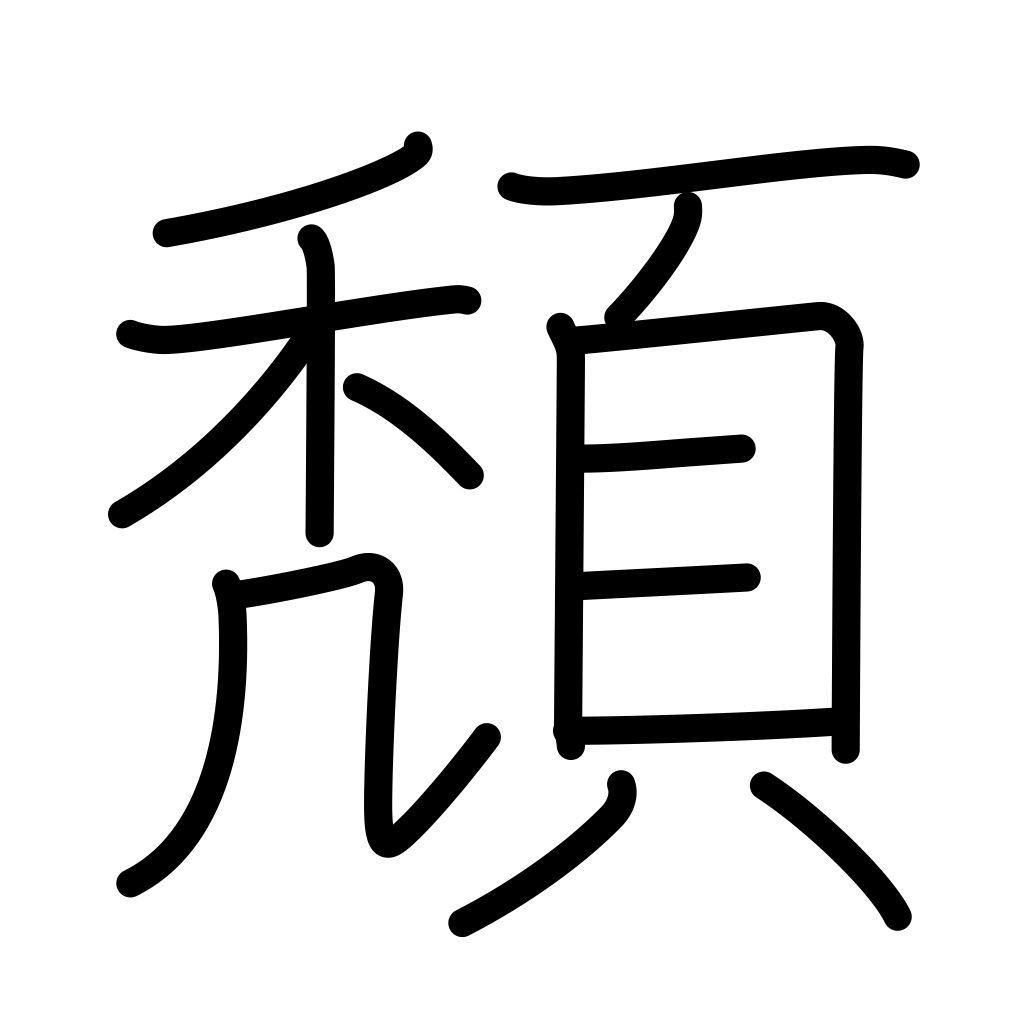
Meaning: decline, slide